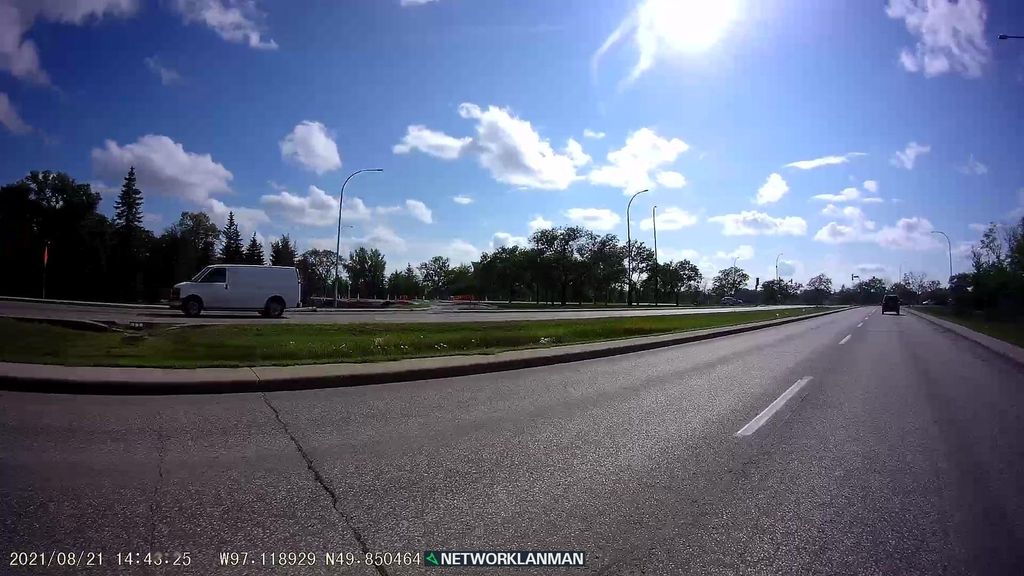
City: winnipeg